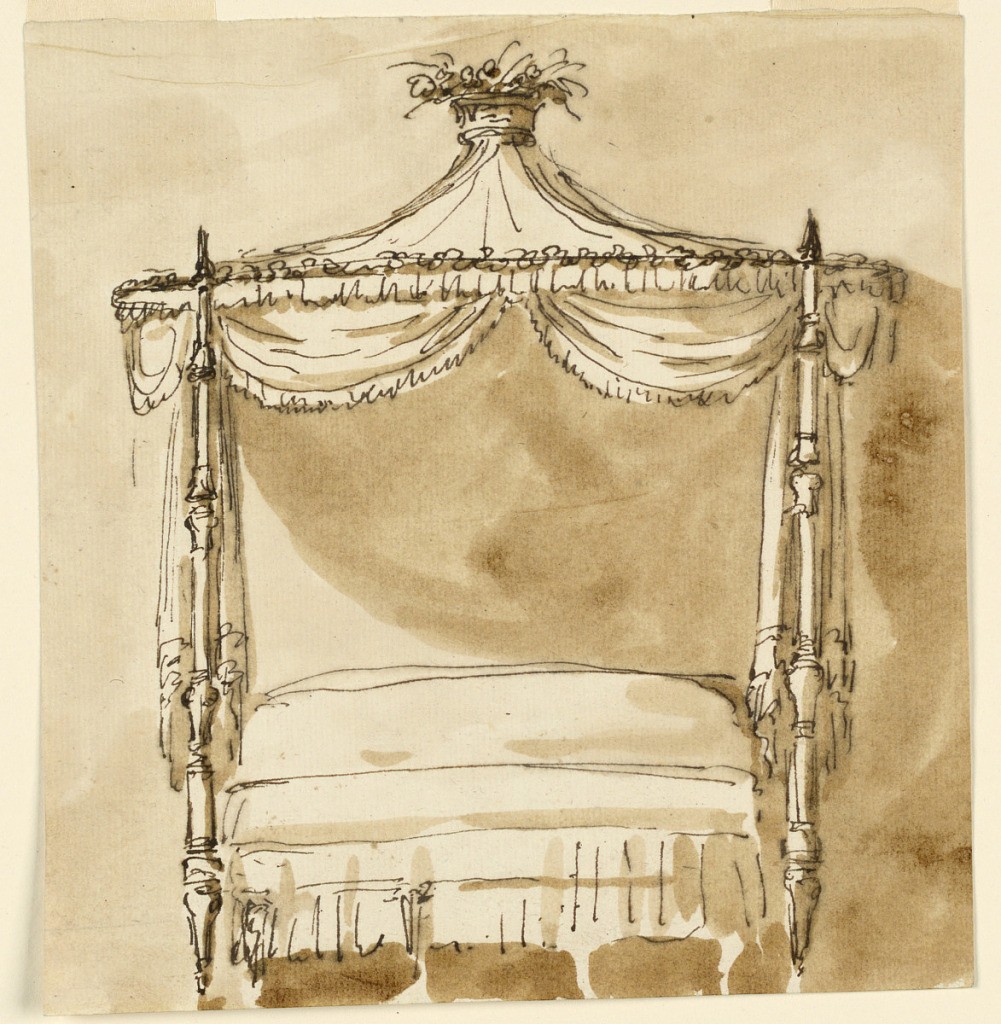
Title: Design for a Canopy Bed
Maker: Giuseppe Barberi, Italian, 1746–1809
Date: ca. 1790
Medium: Pen and brown ink, brush and brown wash on off-white laid paper
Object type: Drawing
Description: The bed is seen from the foot side. Two posts support the circular roof, on top of which stands a basket with flowers. Usual background.